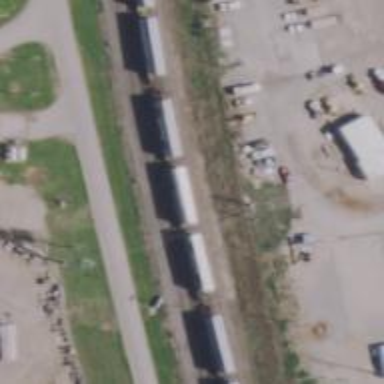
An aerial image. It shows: Railway siding for service.